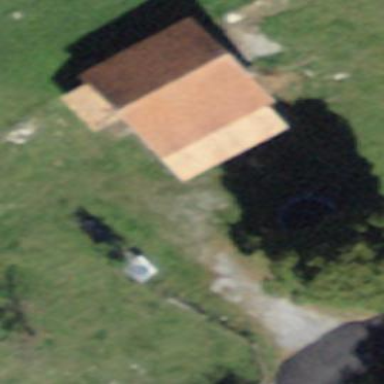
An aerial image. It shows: Barn.